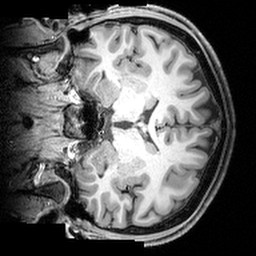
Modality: T1w
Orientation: coronal
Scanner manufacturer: siemens
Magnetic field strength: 3 T
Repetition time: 1.9 s
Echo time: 0.00397 s